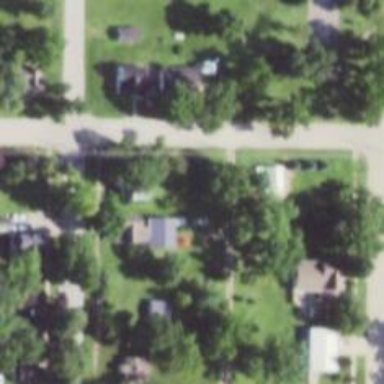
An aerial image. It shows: Residential road.